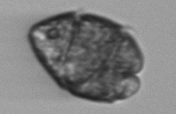
Label: Margalefidinium